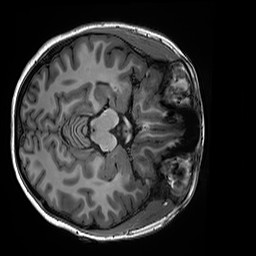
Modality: T1w
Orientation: axial
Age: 25
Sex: female
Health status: healthy
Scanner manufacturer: siemens
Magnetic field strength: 3 T
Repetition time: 2.5 s
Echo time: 0.00299 s